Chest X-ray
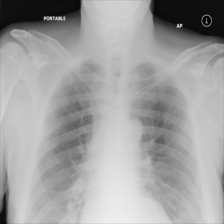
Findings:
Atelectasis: negative
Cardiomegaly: negative
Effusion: negative
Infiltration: negative
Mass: negative
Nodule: negative
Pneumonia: negative
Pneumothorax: negative
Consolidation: negative
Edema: negative
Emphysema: negative
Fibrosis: negative
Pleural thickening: negative
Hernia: negative